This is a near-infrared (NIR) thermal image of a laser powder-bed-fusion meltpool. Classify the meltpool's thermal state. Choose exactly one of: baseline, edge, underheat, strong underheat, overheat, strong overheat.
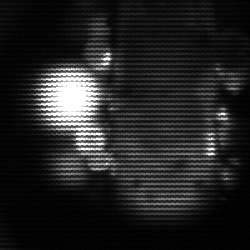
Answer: strong underheat